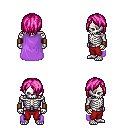
a pixel art fantasy rpg character, male body template, skeleton, lavender cape, red pants, pink bangs hairstyle, leather bracers, four views (front, back, left, right), 2x2 character sprite sheet, small pixel art, hard edges, no anti-aliasing